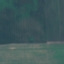
Label: AnnualCrop